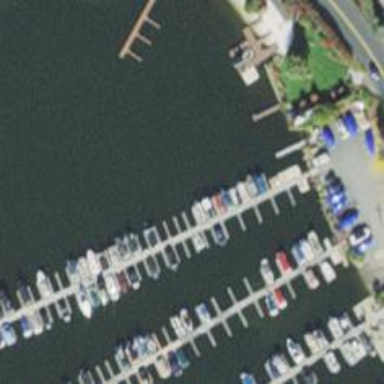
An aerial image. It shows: Man-made pier.